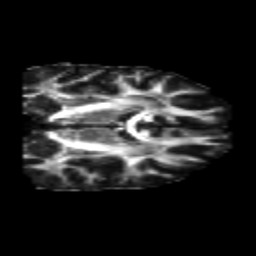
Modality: FA
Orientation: coronal
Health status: healthy
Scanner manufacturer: philips
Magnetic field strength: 3 T
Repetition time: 6.964 s
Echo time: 0.092 s